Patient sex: F
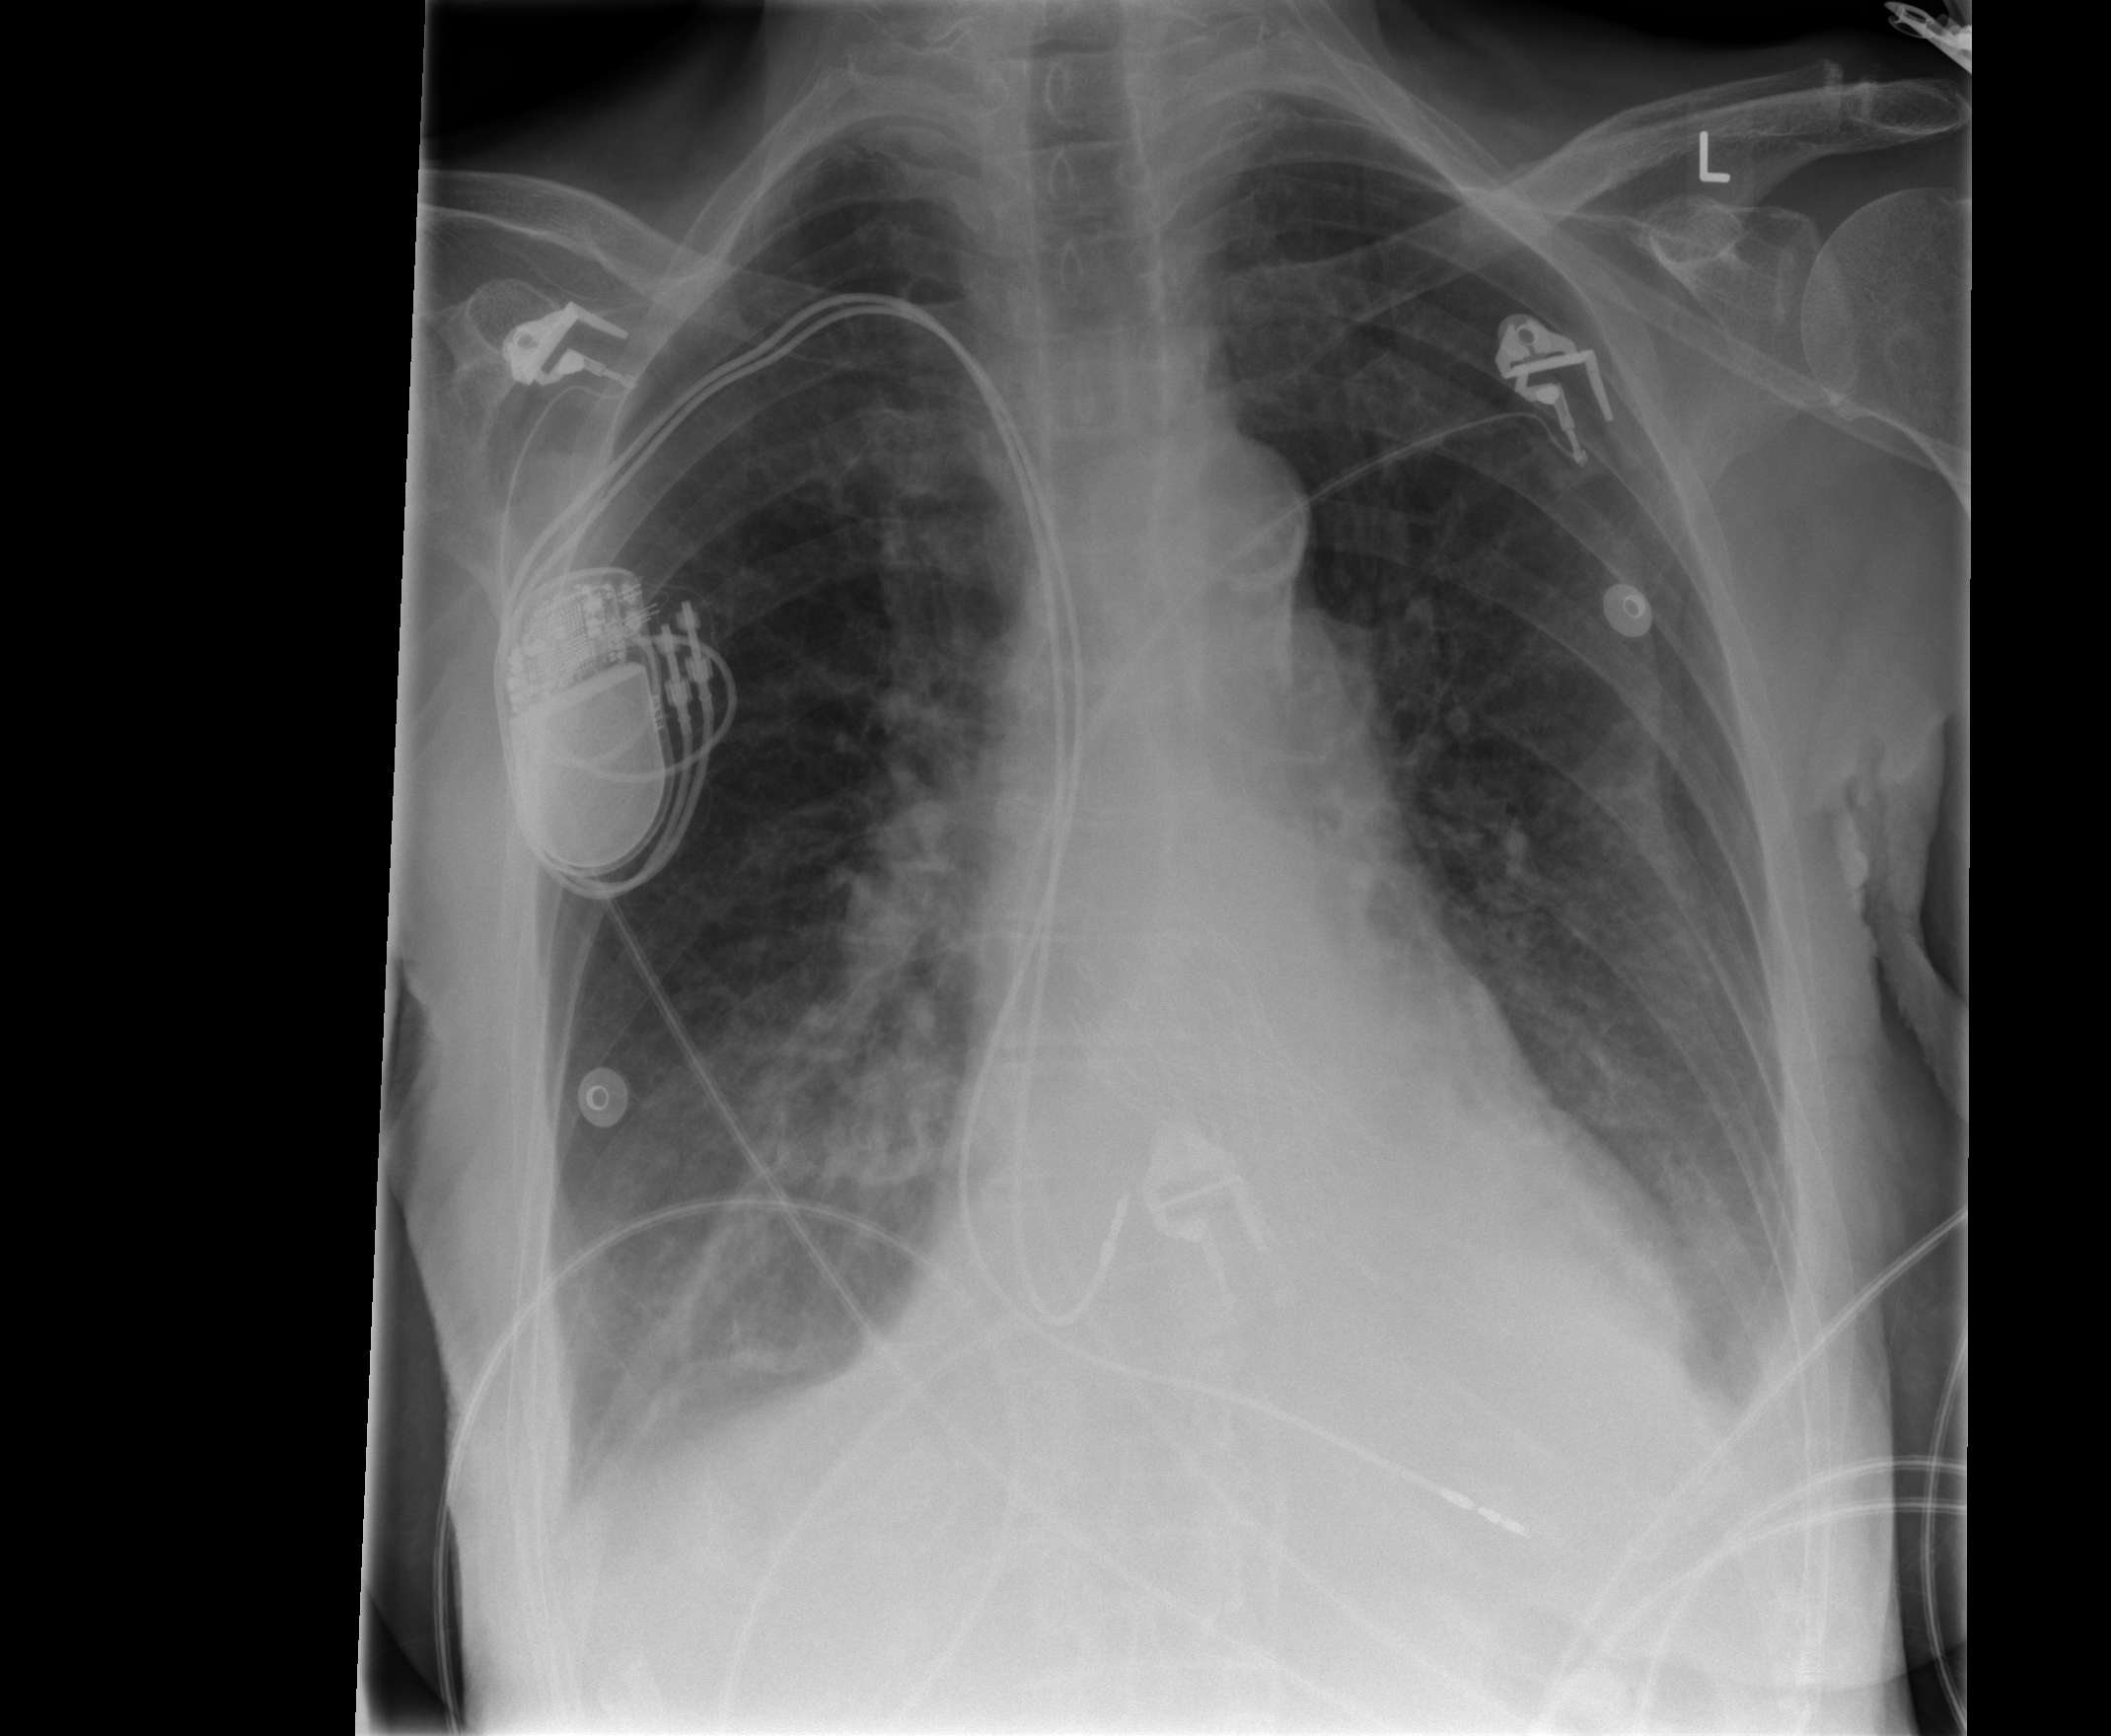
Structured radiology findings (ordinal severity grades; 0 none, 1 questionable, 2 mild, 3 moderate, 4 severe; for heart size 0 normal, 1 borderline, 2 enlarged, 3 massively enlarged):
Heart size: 2
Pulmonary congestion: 2
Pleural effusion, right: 2
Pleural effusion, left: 2
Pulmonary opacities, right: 0
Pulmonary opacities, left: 0
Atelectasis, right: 2
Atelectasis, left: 2